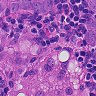
Metastatic tissue present: no